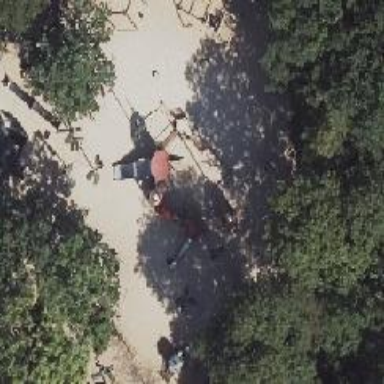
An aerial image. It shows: Playground with bridge.